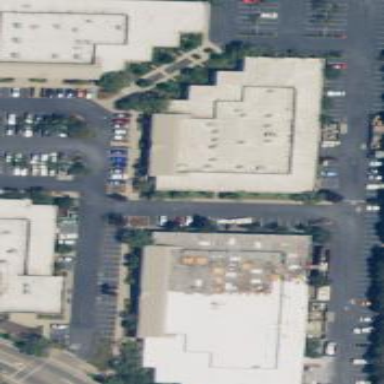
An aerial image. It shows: Commercial building.